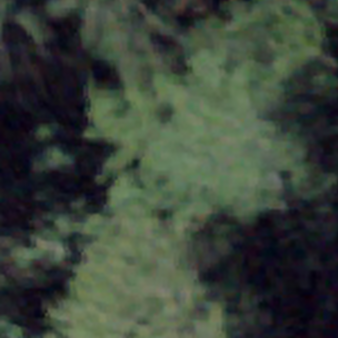
Label: other